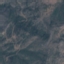
Land use / land cover: HerbaceousVegetation